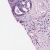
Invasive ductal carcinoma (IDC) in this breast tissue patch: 0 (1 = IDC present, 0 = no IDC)